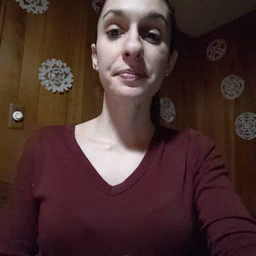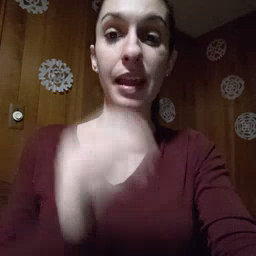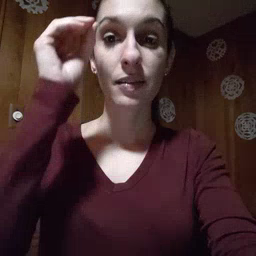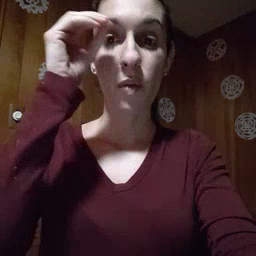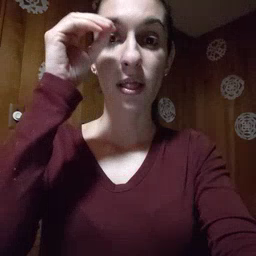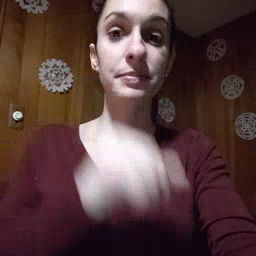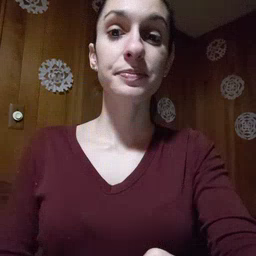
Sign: owl